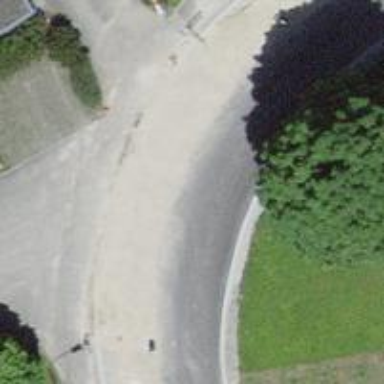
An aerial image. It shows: Smoothly paved residential road.